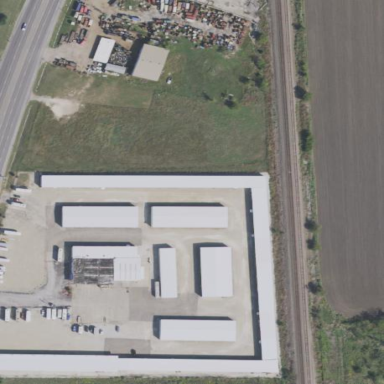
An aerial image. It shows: RV storage facility.